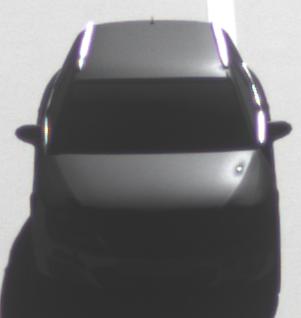
Make: SEAT
Model: Exeo ST 1.6
Detailed model: Exeo (3R) ST
Model produced from: 2010/05
Model produced until: 2010/08
Doors: 5
Color: black
Road condition: dry road
Daytime: midday
Contrast: high contrast